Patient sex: M
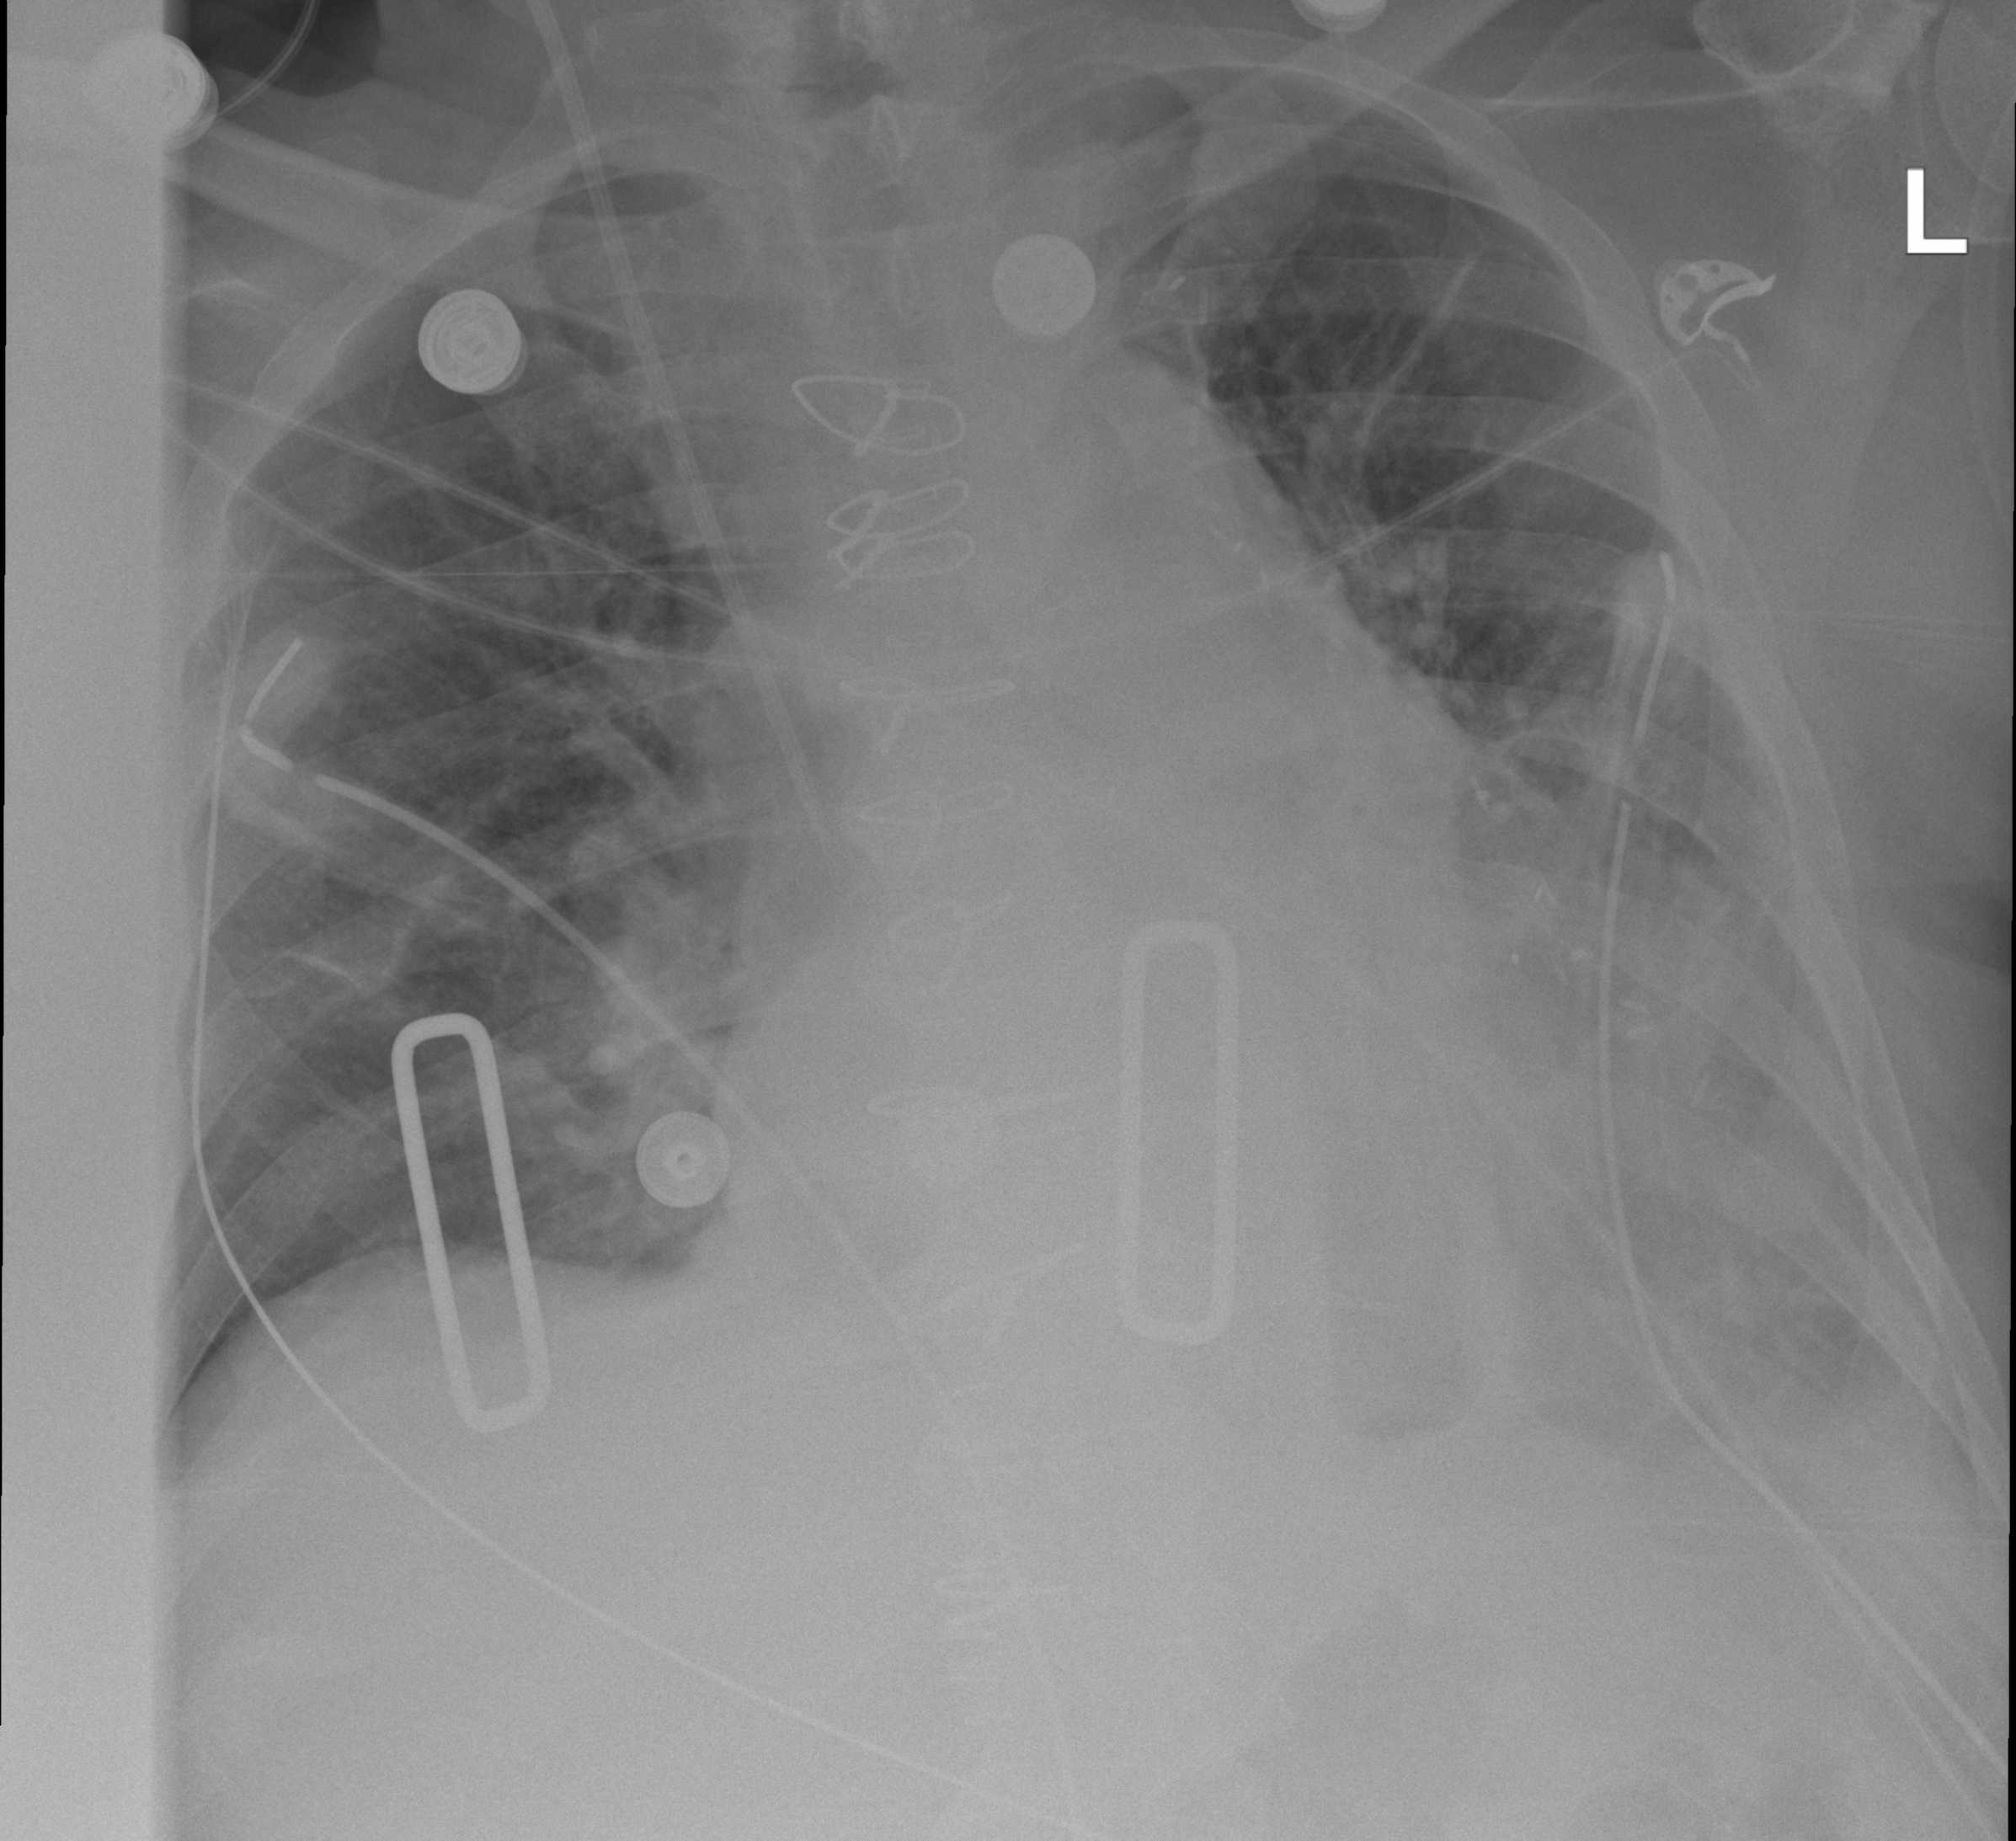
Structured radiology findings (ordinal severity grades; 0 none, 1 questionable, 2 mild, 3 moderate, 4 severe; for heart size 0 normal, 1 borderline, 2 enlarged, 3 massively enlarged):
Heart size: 2
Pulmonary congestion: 2
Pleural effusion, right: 0
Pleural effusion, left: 3
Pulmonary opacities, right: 2
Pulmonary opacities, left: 2
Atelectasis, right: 2
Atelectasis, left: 3